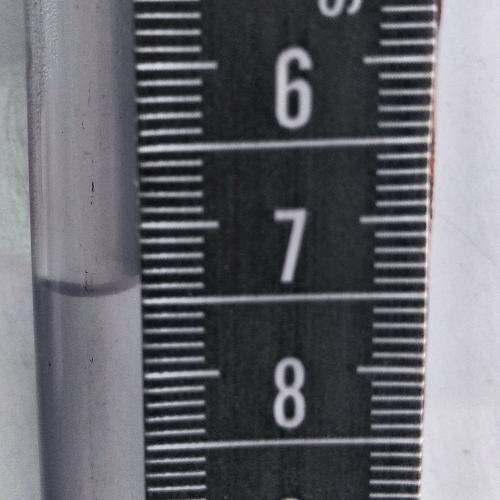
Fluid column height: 7.4 cm